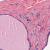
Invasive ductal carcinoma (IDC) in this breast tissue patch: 0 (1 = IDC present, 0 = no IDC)